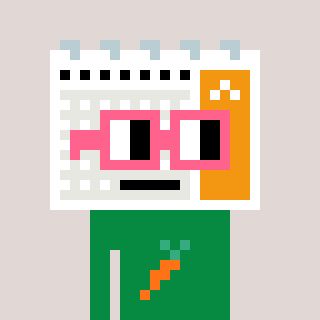
a pixel art character with square pink glasses, a calendar-shaped head and a green-colored body on a warm background